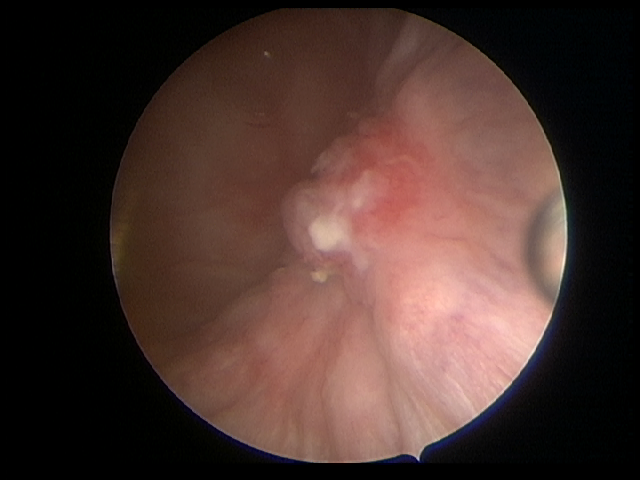
Modality: WLC
Class: Malignant
Subclass: HighGradePapillary
Lesion: L1
Stage: T2
Morphology: Non-papillary
Bladder cancer association: Yes